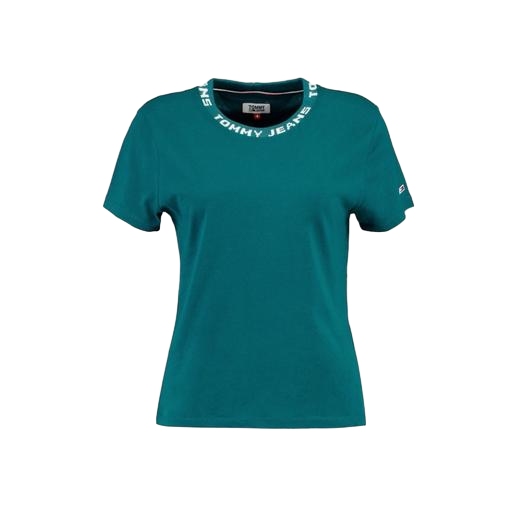
mid t-shirt, jersey tee, trim t-shirt, white background